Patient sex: M
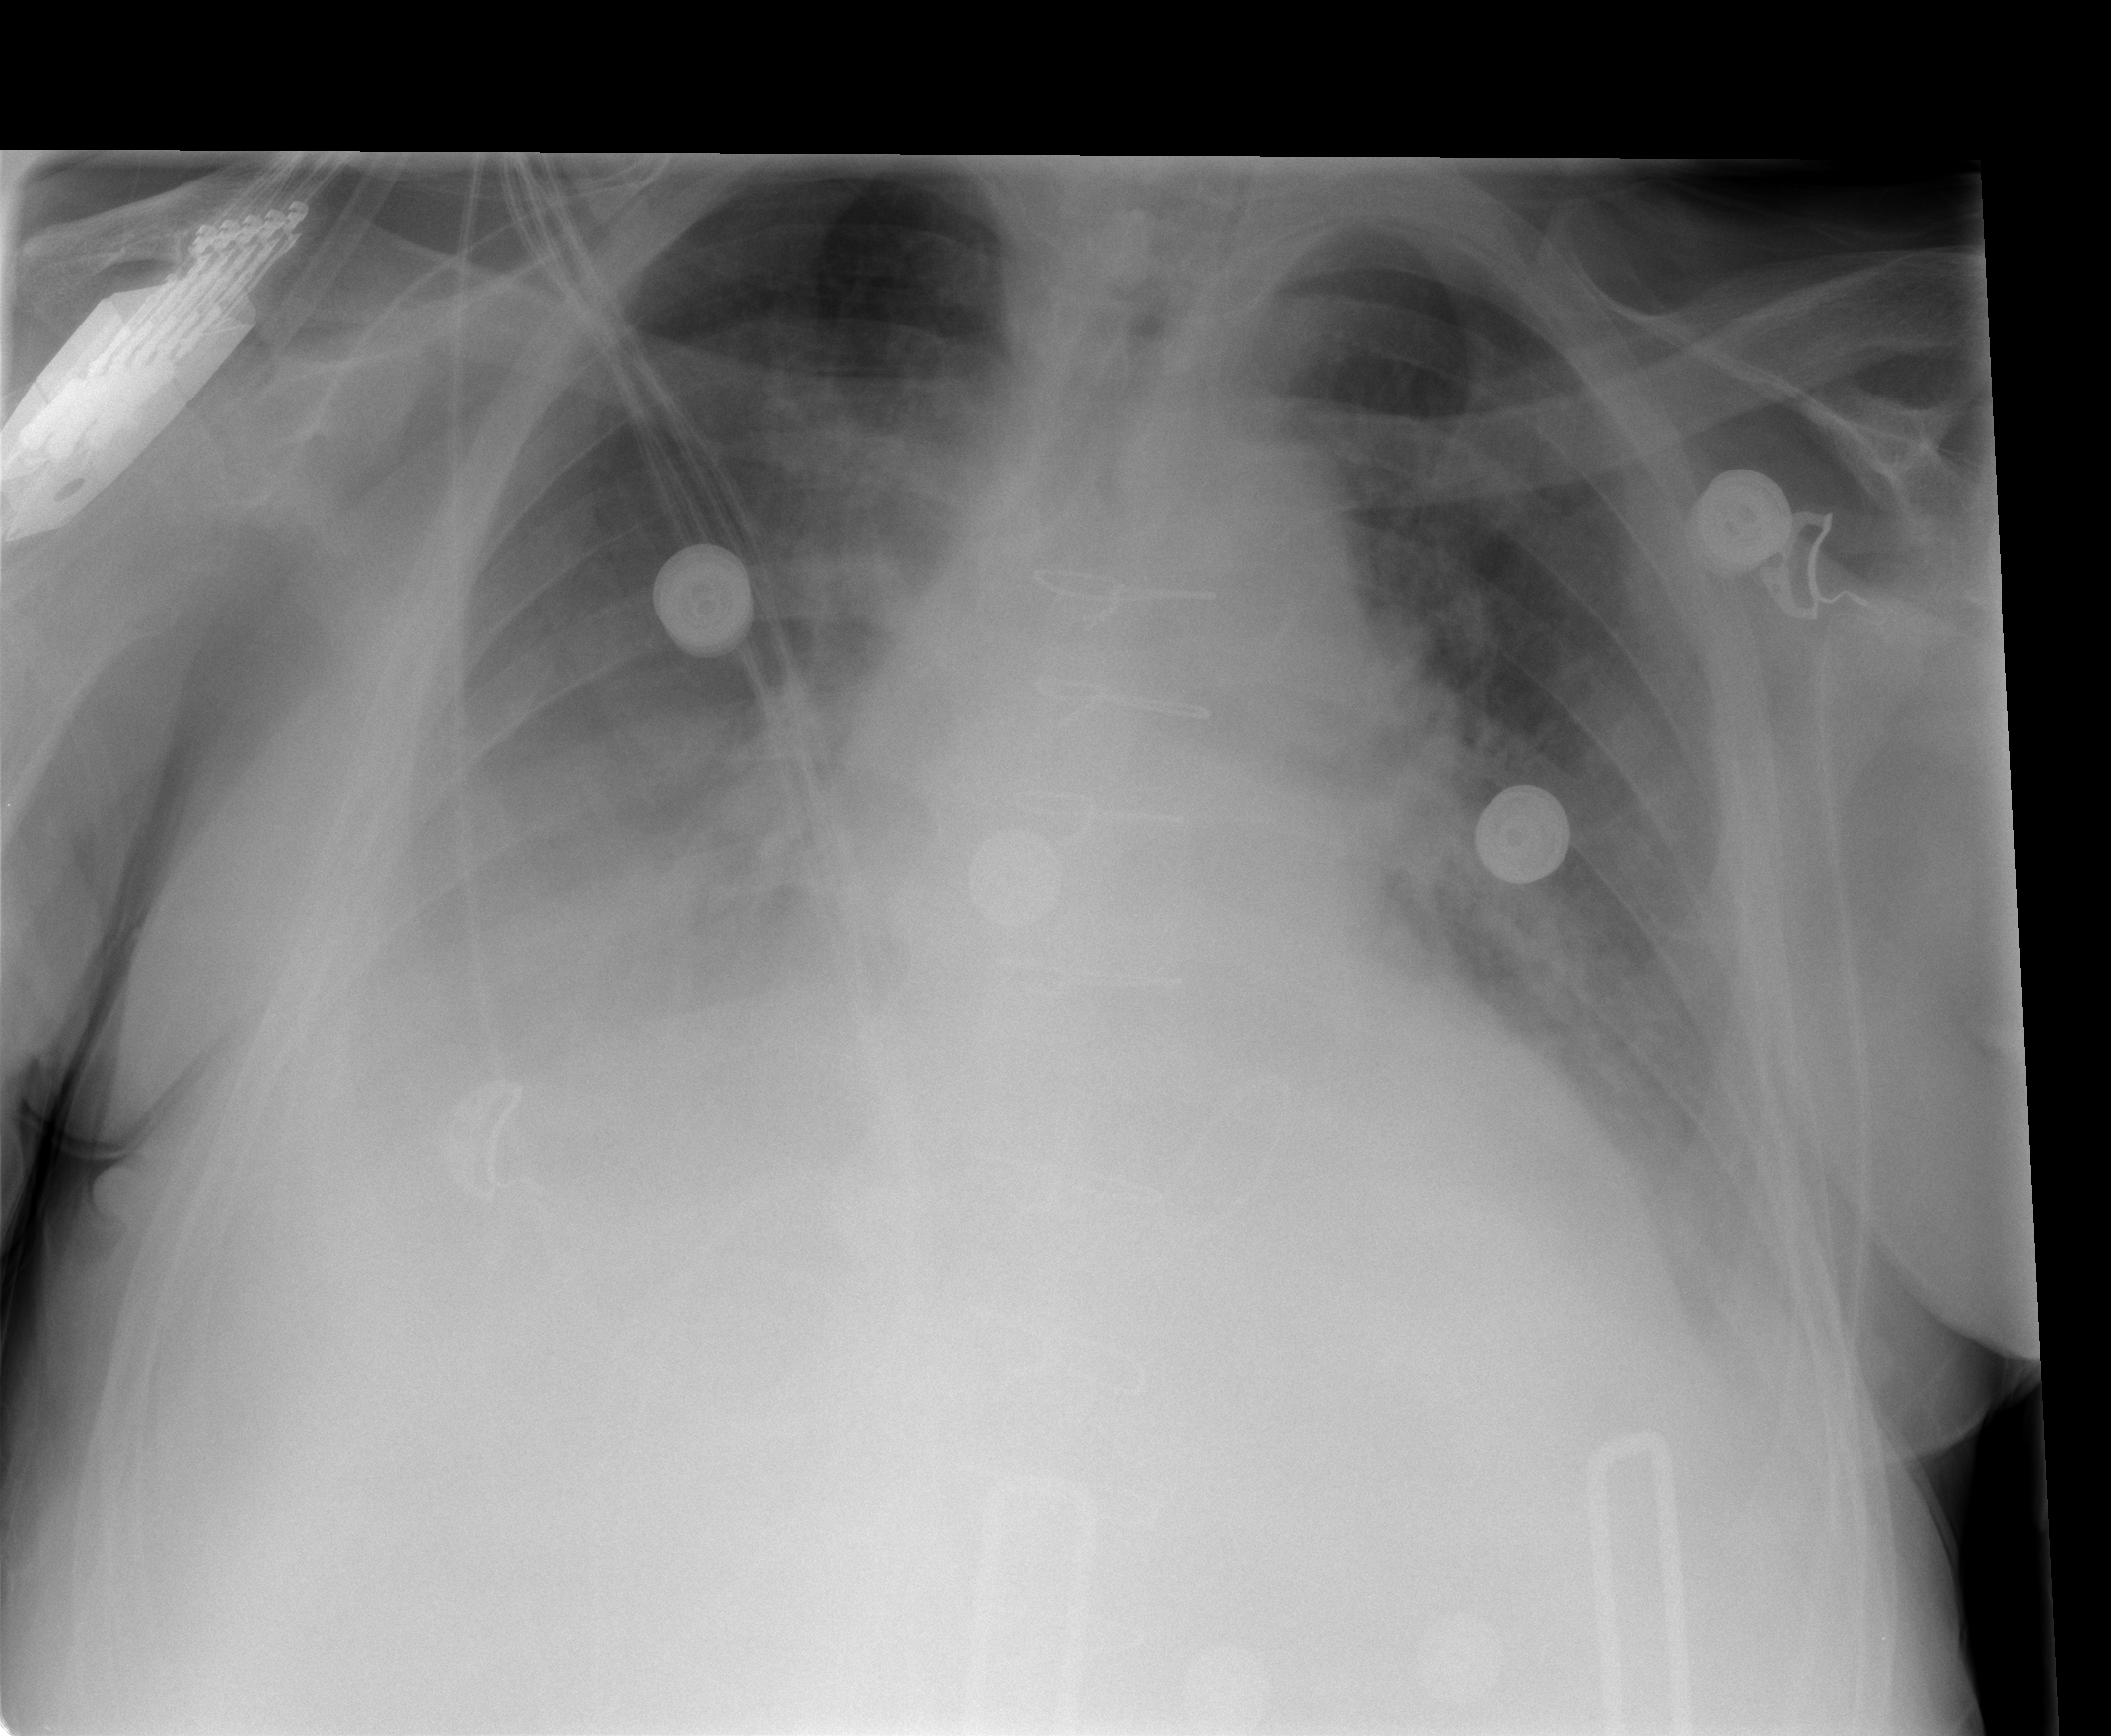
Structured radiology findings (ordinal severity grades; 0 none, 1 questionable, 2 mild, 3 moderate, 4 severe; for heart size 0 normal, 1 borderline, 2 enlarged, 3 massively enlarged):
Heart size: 2
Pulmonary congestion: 2
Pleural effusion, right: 3
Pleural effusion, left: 2
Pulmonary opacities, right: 2
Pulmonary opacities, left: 0
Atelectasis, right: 3
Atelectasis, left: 2